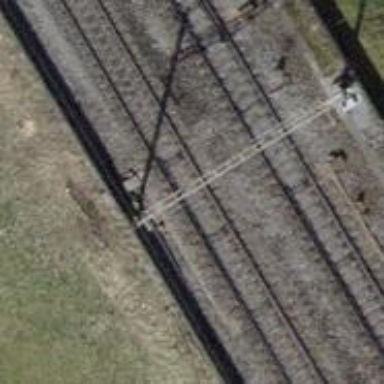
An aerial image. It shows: Railway switch.